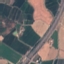
Land use / land cover class: Highway